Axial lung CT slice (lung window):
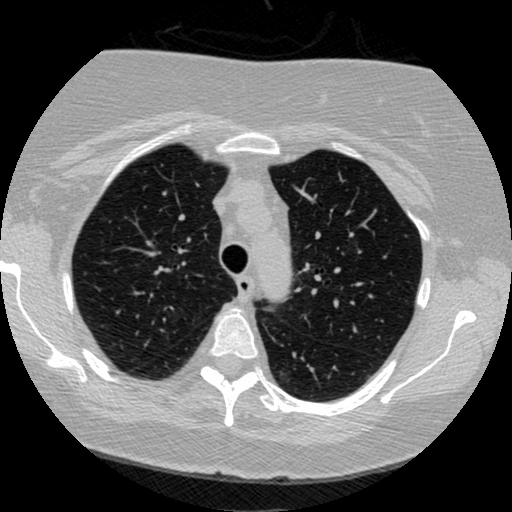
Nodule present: no